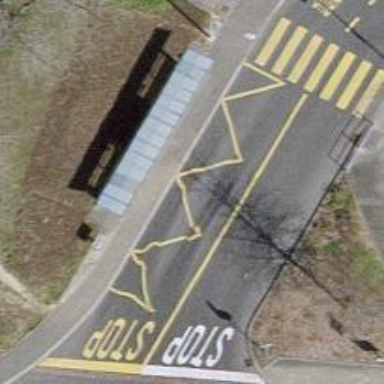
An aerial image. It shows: Bus stop with shelter. It is platform for public transport.